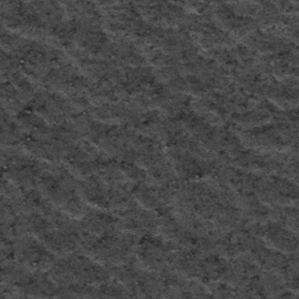
Label: frost